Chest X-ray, PA view. Patient: 50 years old, sex M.
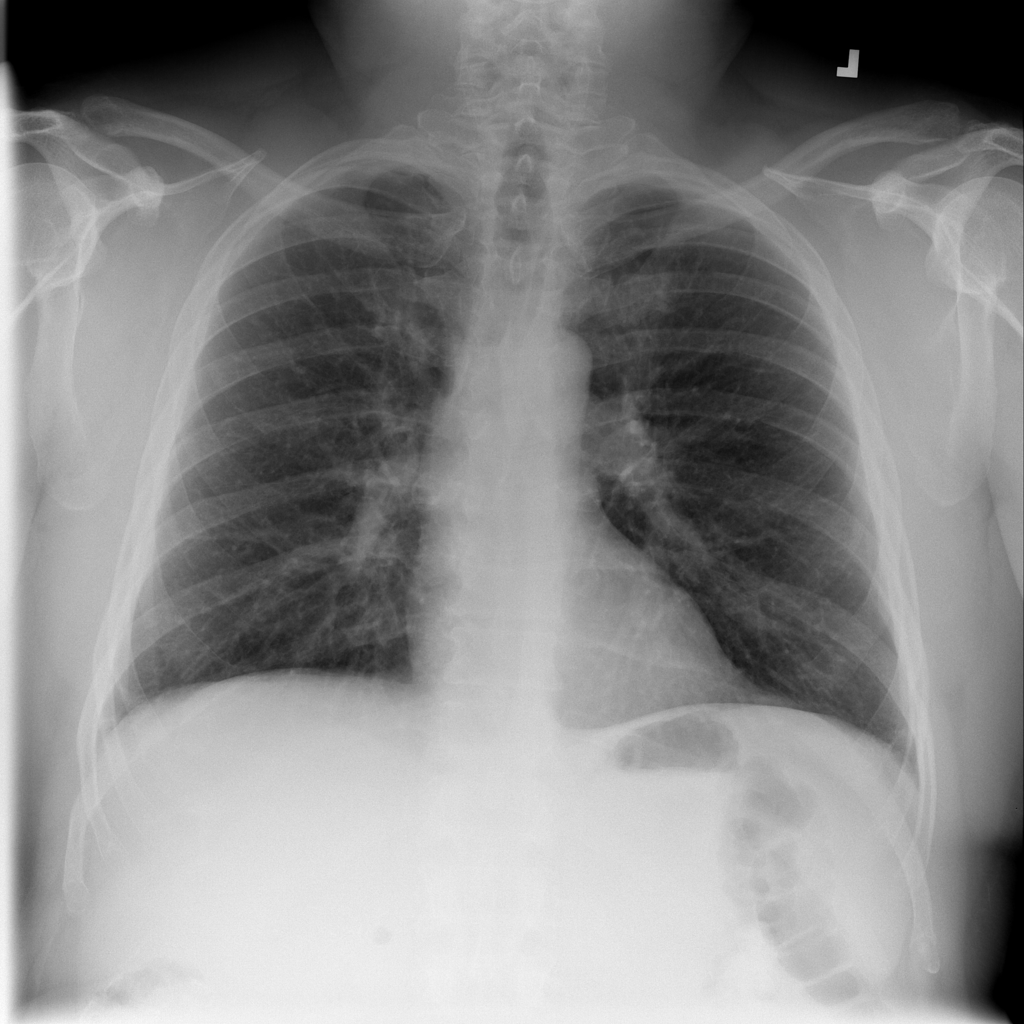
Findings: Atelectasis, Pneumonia